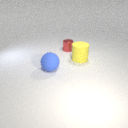
large blue rubber sphere to the left of small red metal cylinder